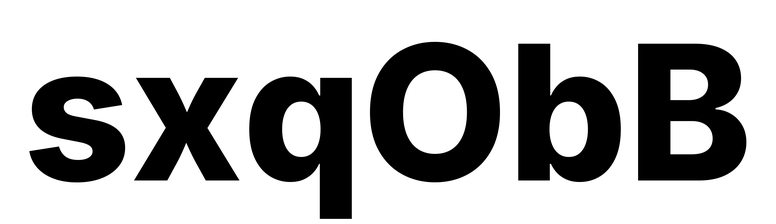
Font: Inter_ExtraBold